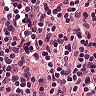
Metastatic tissue present: no